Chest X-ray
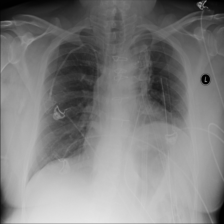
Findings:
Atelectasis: negative
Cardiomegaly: negative
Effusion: negative
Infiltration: negative
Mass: negative
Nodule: negative
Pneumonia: negative
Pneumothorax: negative
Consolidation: negative
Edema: negative
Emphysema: negative
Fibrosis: negative
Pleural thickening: negative
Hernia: negative